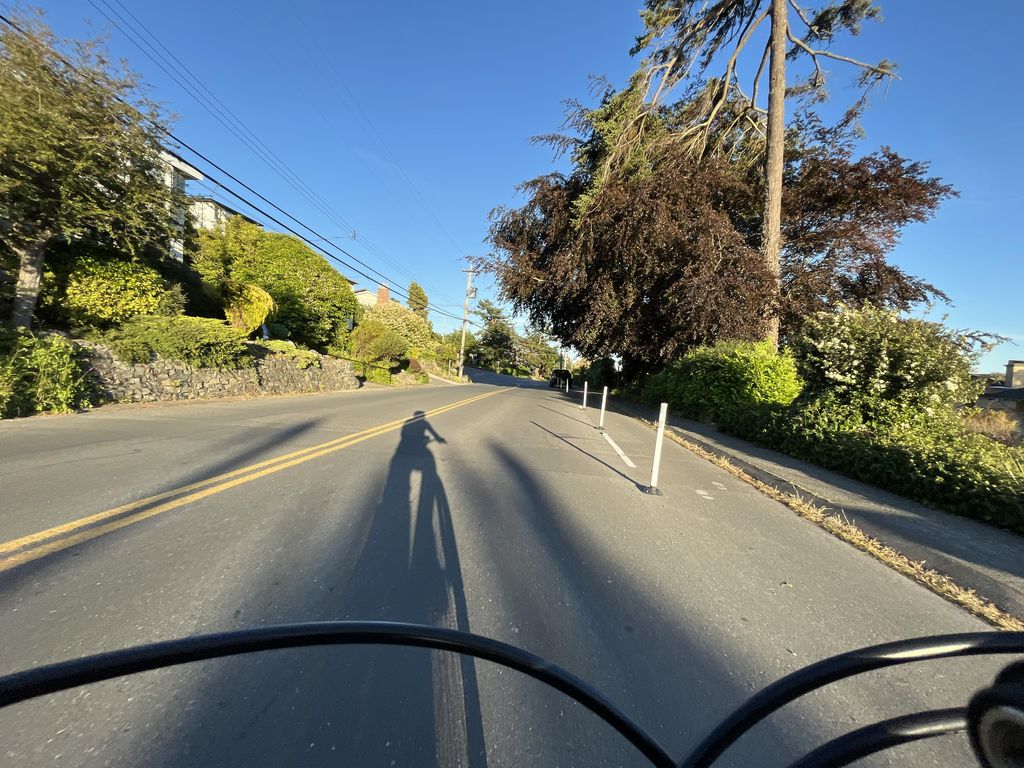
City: victoria